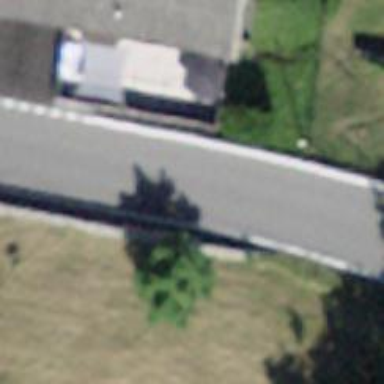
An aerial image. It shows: Tertiary road with asphalt surface.